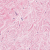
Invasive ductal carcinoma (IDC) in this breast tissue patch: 0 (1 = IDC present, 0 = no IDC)